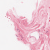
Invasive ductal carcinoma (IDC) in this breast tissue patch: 0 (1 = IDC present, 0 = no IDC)